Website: bh-photo
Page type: customer-info-address
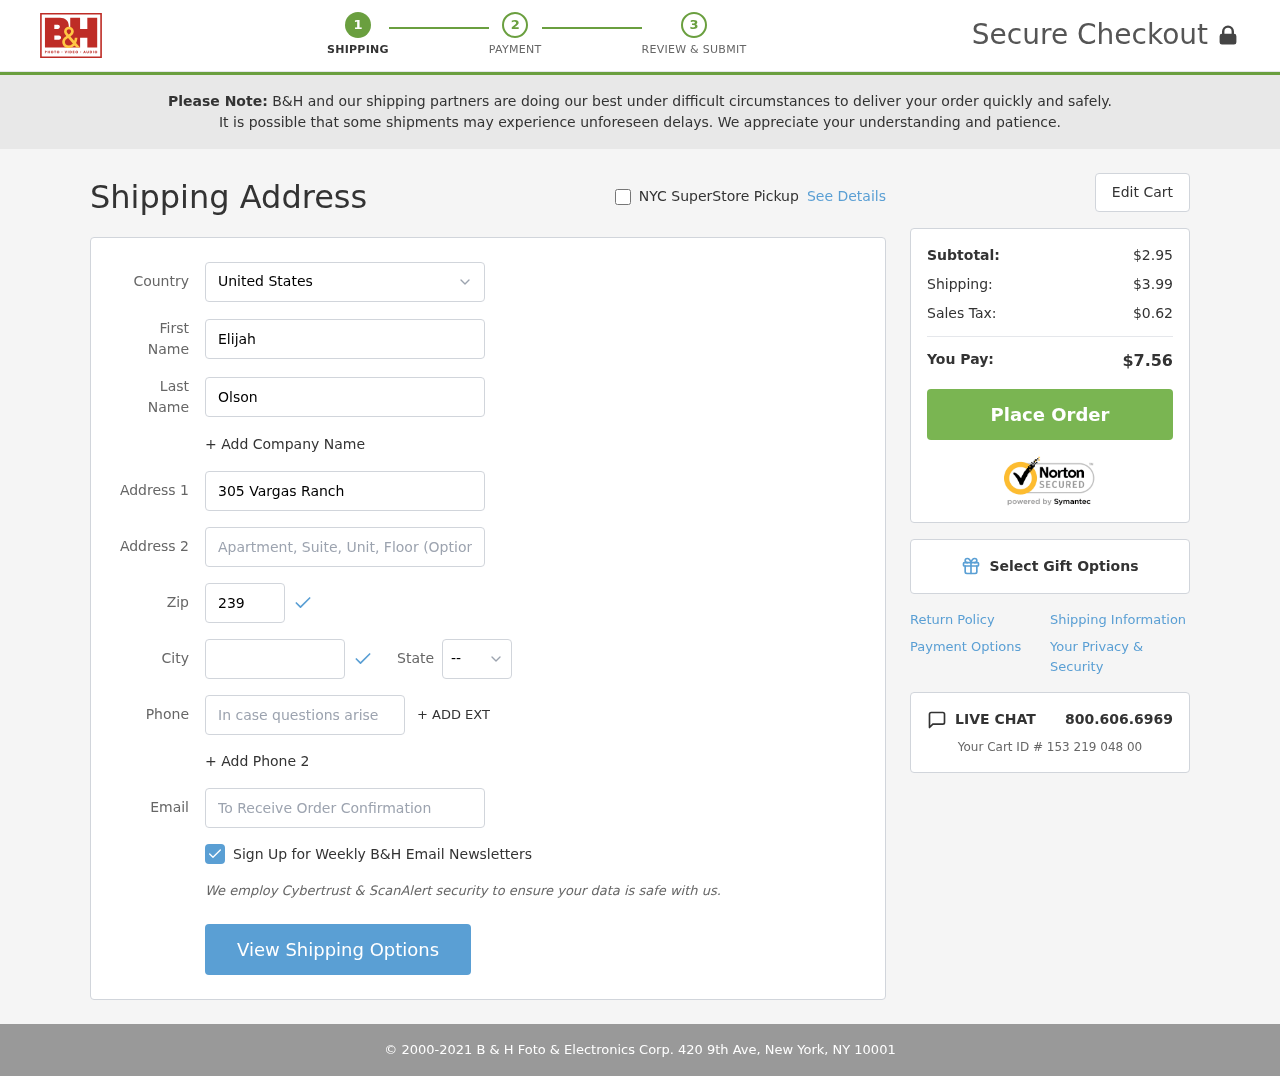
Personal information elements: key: PII_CITY
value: North Katie
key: PII_COUNTRY
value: United States
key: PII_EMAIL
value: elijaholson@yahoo.com
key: PII_FIRSTNAME
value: Elijah
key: PII_LASTNAME
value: Olson
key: PII_PHONE
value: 8344268119
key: PII_POSTCODE
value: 23952
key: PII_STATE_ABBR
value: TX
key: PII_STREET
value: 305 Vargas Ranch
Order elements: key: ORDER_SUBTOTAL
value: $2.95
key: ORDER_SHIPPING_COST
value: $3.99
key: ORDER_TAX
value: $0.62
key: ORDER_TOTAL
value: $7.56
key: ORDER_ID
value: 153 219 048 00